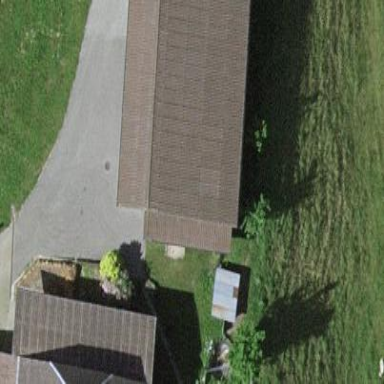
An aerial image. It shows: Shed.